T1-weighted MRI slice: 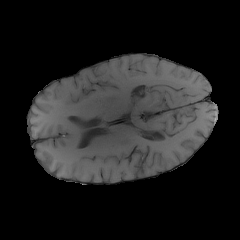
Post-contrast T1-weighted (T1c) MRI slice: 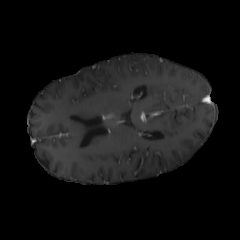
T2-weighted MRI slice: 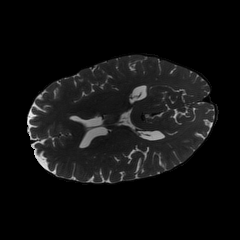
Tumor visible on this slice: yes